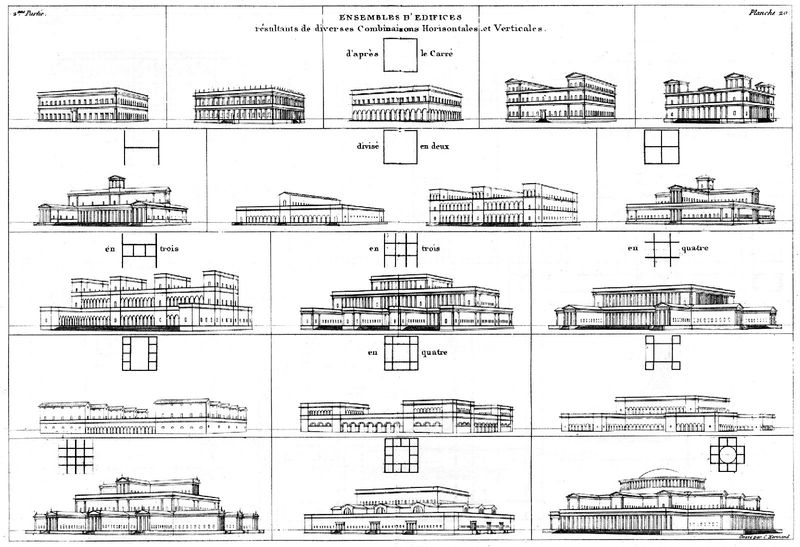
Titel: Ensembles d´edifices horisontales et verticales, aus: “Lecons d´architecture”, erster Teil
Künstler: Jean Nicolas Louis Durand
Schlagwörter: fenster, zeichnung, haus, muster, architektur, häuser, klassizismus, schrift, ansicht, perspektive, französisch, eingang, arkaden, struktur, stockwerke, quadrat, grundriss, aufriss, zentralbau, variationen, strukturiert, abschnitt, bildfelder, persperktive, mies van der rohe